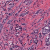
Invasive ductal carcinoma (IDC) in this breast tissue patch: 1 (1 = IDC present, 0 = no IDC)